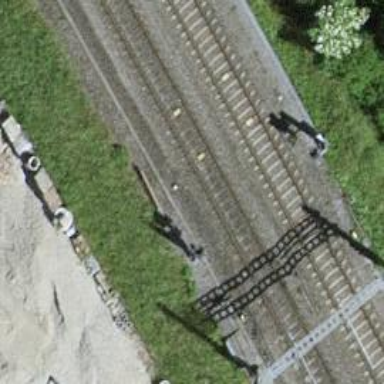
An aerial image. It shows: Railway signal.